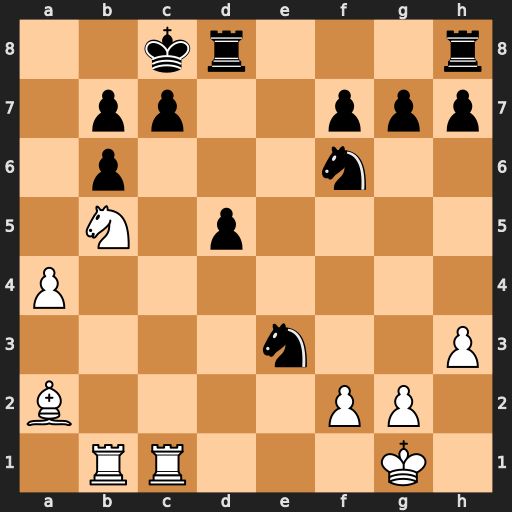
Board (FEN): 2kr3r/1pp2ppp/1p3n2/1N1p4/P7/4n2P/B4PP1/1RR3K1
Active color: w
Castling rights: -
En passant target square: -
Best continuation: Rxc7+ Kb8 fxe3